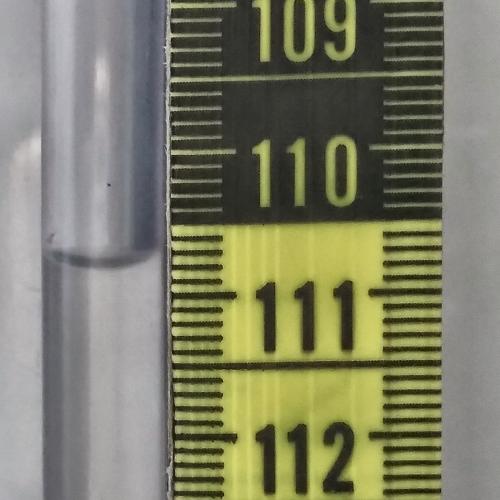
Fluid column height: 110.8 cm